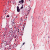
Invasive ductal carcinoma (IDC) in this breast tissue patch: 0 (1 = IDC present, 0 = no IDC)